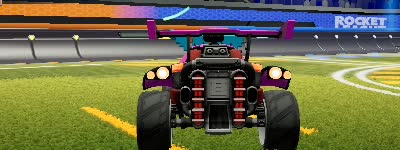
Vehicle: octane